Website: walmart
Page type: customer-info-address
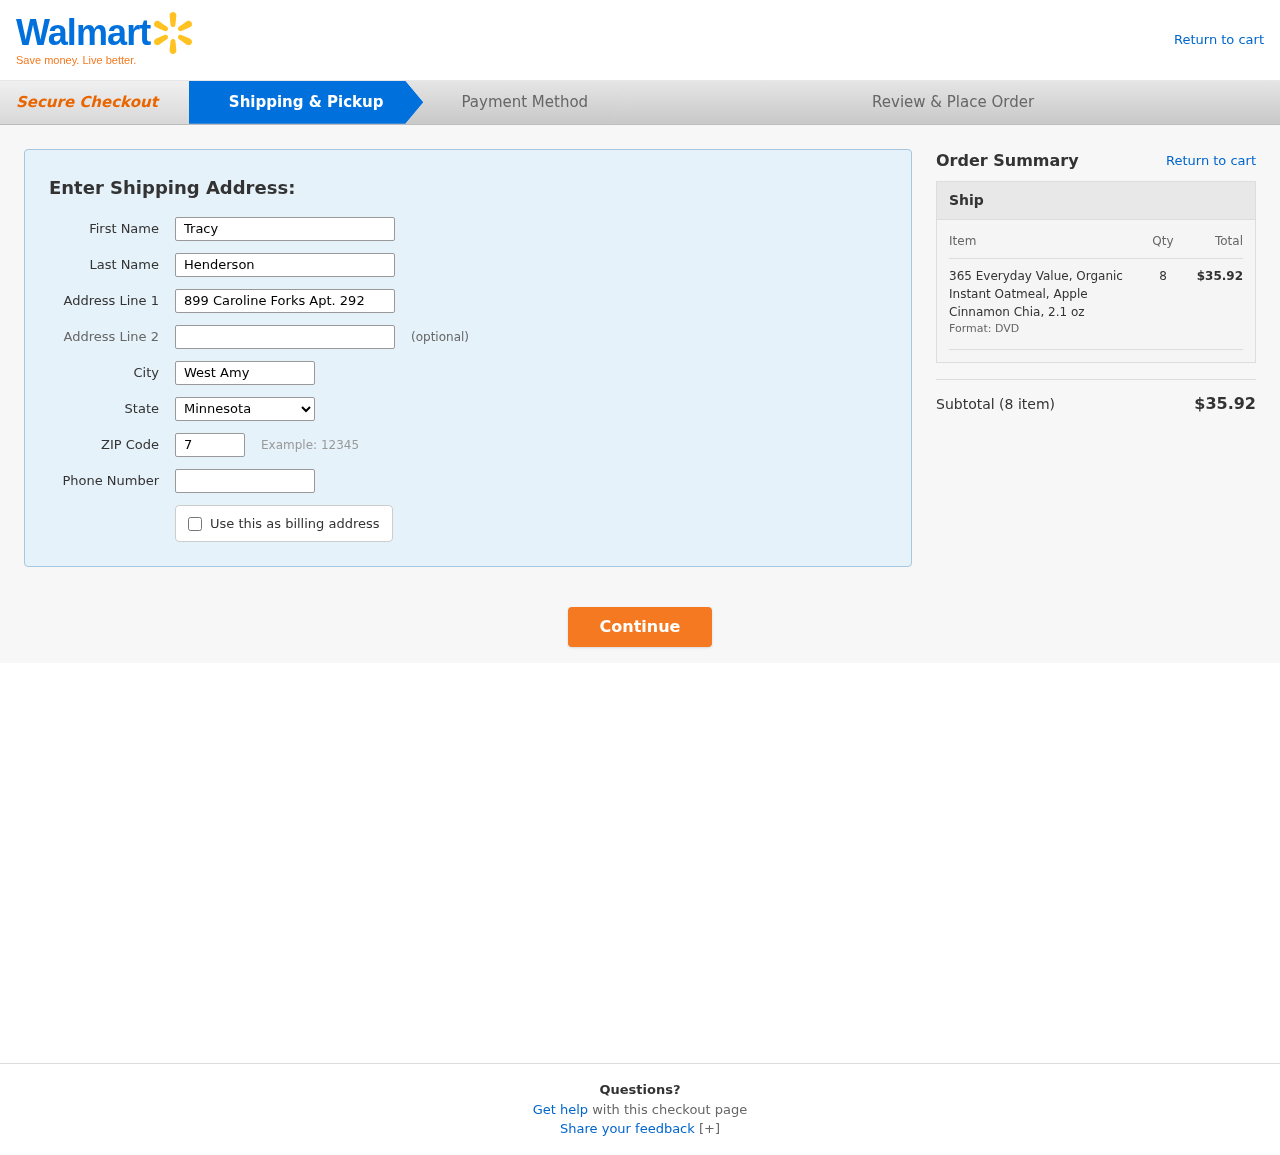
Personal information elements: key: PII_CITY
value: West Amy
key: PII_FIRSTNAME
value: Tracy
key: PII_LASTNAME
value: Henderson
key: PII_PHONE
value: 9335477798
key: PII_POSTCODE
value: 78394
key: PII_STATE
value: Minnesota
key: PII_STREET
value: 899 Caroline Forks Apt. 292
Product elements: key: PRODUCT1_NAME
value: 365 Everyday Value, Organic Instant Oatmeal, Apple Cinnamon Chia, 2.1 oz
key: PRODUCT1_QUANTITY
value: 8
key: PRODUCT1_LINE_TOTAL
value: $35.92
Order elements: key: ORDER_NUM_ITEMS
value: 8
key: ORDER_SUBTOTAL
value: $35.92